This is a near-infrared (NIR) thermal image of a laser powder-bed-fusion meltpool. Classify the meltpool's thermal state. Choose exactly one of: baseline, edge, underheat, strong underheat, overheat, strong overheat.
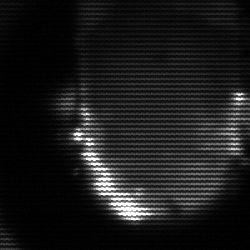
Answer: baseline